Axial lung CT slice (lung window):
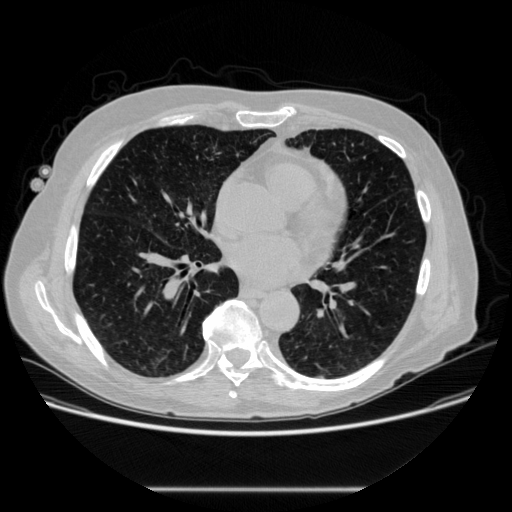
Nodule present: no